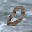
Label: 0